Question:
Hi guys, i am facing problems with the adobe flash program, currently the input and static text is greyed out.
Any advice? as dynamic text does not allow users to enter after exporting.
Thanks!!
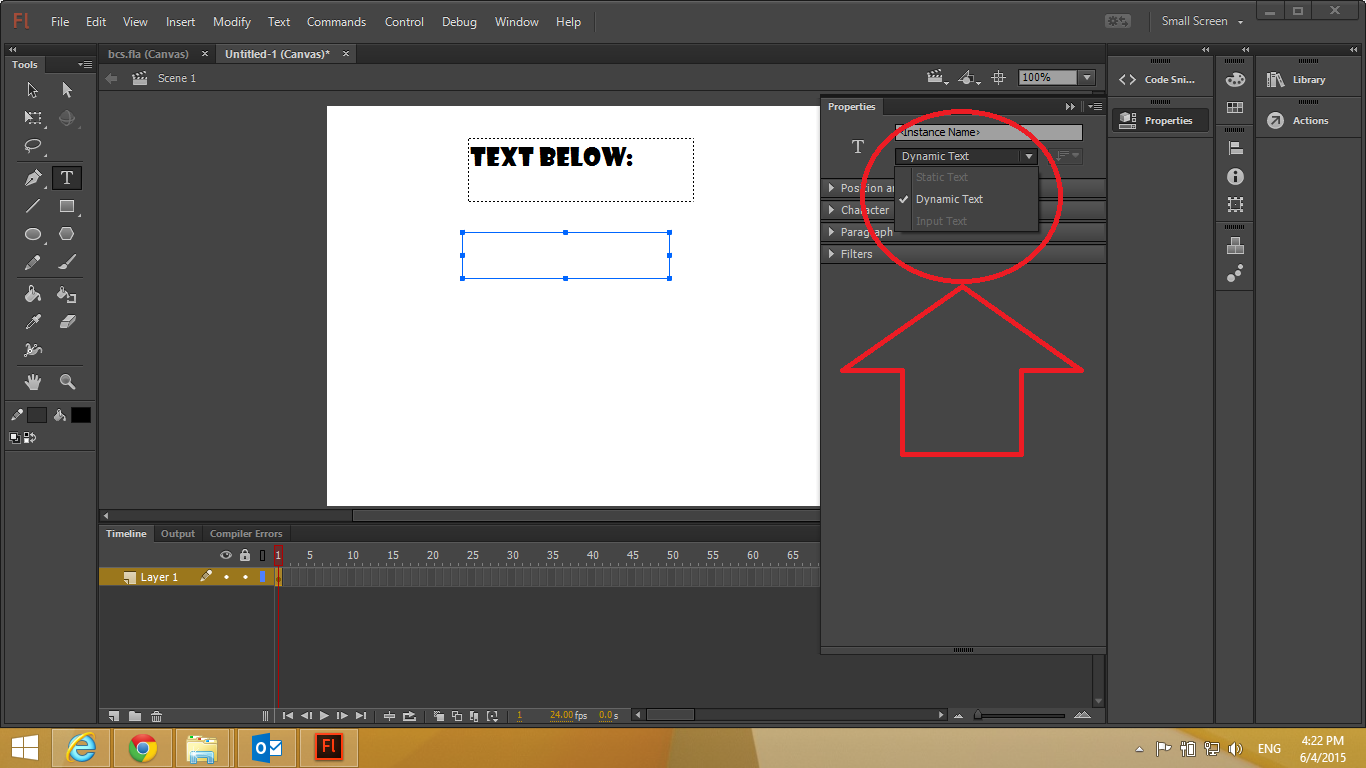
Answer: It is because you are working in the new HTML Canvas document type for Flash CC. These features are greyed out because they are not available in this document file type. You need to create an ActionScript 3 Fla document type and these features will be enabled.
To do this go to file from the pull down menu pick New and select ActionScript 3 for the document type. It is right below HTML Canvas.